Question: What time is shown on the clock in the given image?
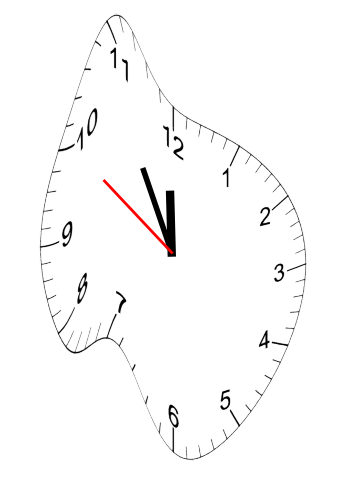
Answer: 11:54:50